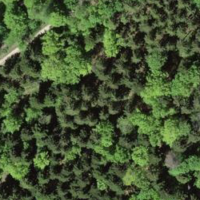
EUNIS habitat code: 43
Species observed at this site:
Lathyrus vernus